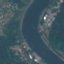
Land use / land cover class: River